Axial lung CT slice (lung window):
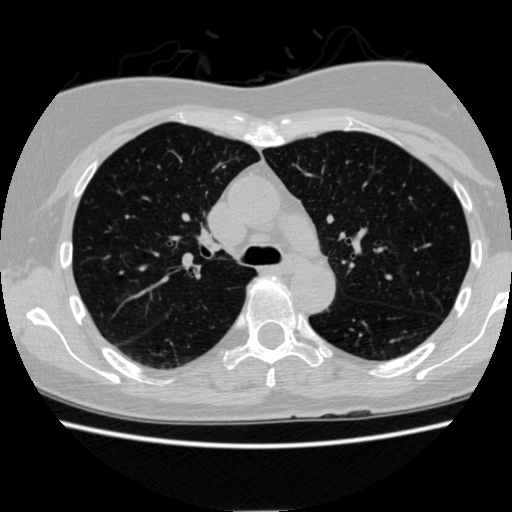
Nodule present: no